【题型】选择题　【知识点】平面几何　【难度】easy
如图，圆$O$是$\triangle ABC$的外接圆，$AD$是直径，若$\angle ACB=70^\circ$，则$\angle BAD$的度数是（\quad）

\vspace{0.5em}
\noindent A. $30^\circ$ \quad B. $20^\circ$ \quad C. $40^\circ$ \quad D. $50^\circ$
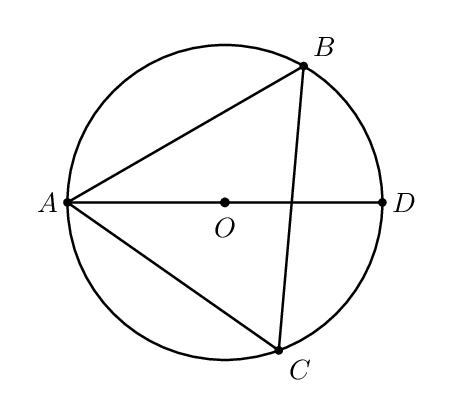
【解答】
\noindent \textbf{【答案】B}
\vspace{0.5em}
\noindent \textbf{【详解】}解：如下图所示，连接$BD$，$\because AD$是$\odot O$的直径，$\therefore \angle ABD=90^\circ$，

\vspace{0.5em}
$\because \angle ACB$和$\angle ADB$所对的弧为$\overset{\frown}{AB}$，$\therefore \angle ACB = \angle ADB = 70^\circ$，
在$Rt\triangle ABD$中，$\angle BAD + \angle ADB = 90^\circ$，$\therefore \angle BAD = 90^\circ - 70^\circ = 20^\circ$．故选：B．
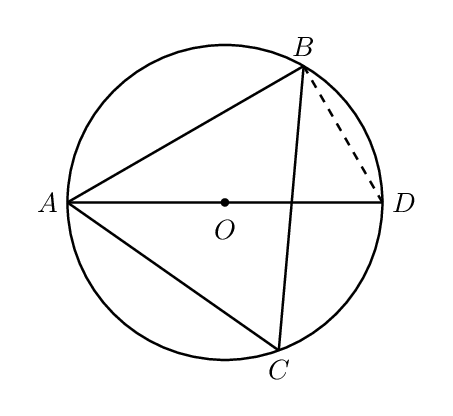